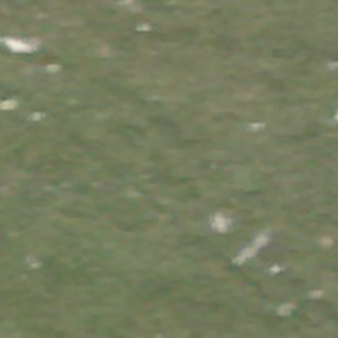
Label: other